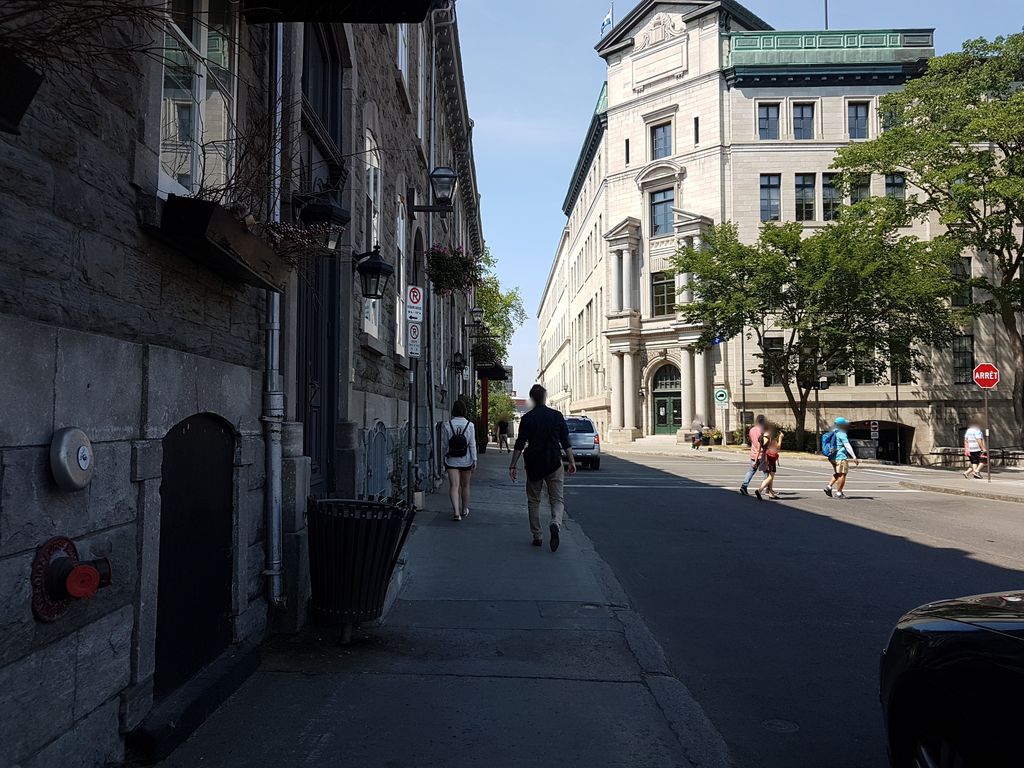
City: quebec_city